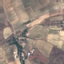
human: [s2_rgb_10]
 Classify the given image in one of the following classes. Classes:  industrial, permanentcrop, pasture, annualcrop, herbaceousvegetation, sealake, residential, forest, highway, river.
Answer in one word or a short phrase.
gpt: PermanentCrop